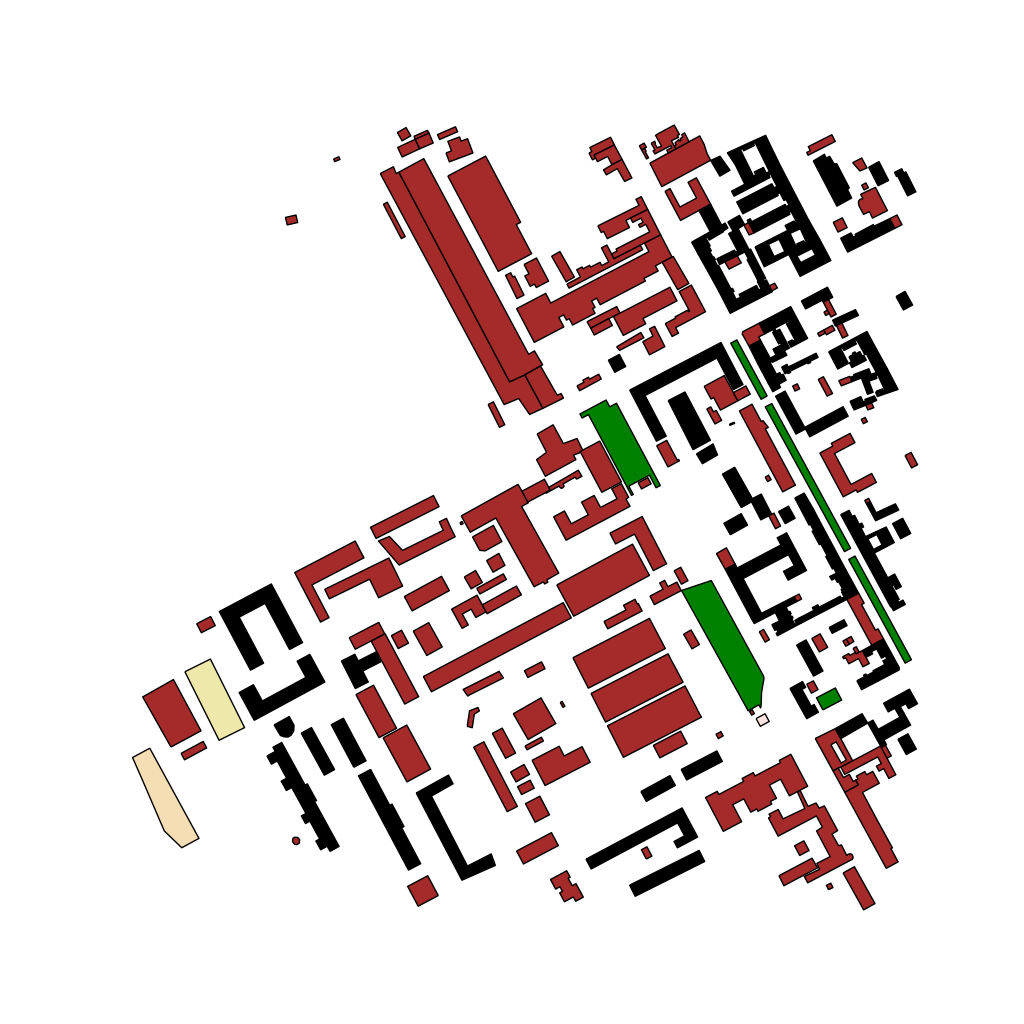
Tags: overhead vector_map, business, industrial, recreation, residential, special, historical, modern, soviet, high_rise, individual_rise, low_rise, medium_rise, density_1, Building, Facility, Gas, Hotel, Park, Ythsport, 1.0 km²